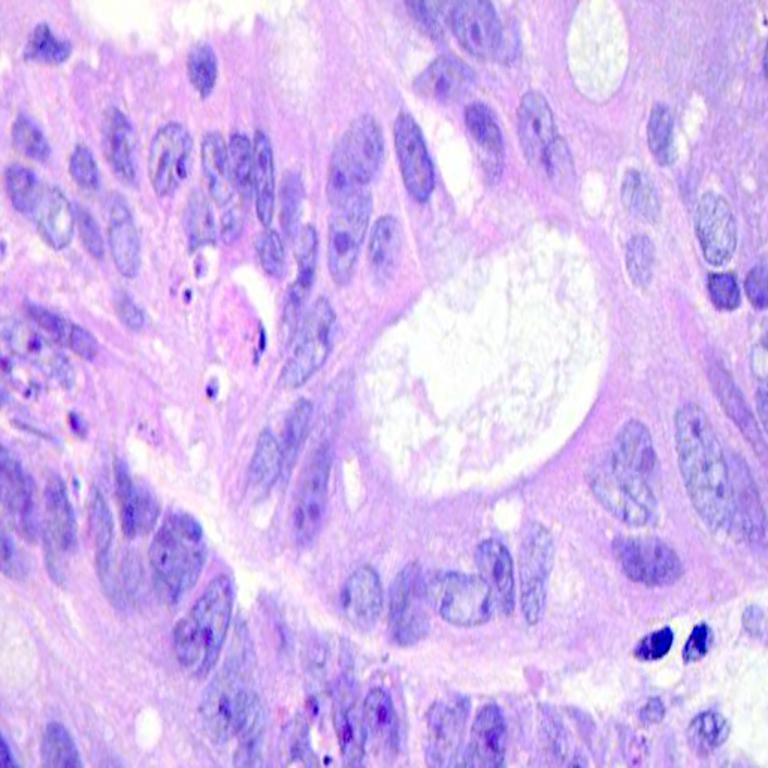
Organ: colon
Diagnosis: adenocarcinomas